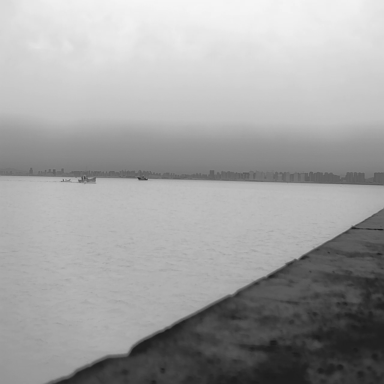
There are three bulk_carriers in the infrared image.